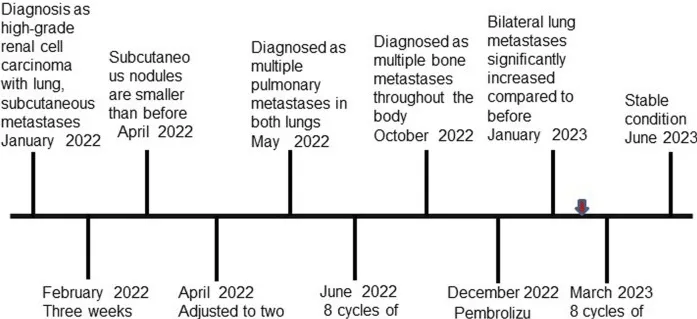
Timeline of the case. Red arrow indicates that the patient was diagnosed with FH-deficient renal cell carcinoma.
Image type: chart (chart)